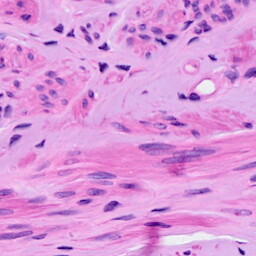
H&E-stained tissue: Ovarian